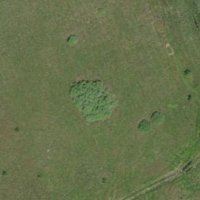
EUNIS habitat code: 16
Species observed at this site:
Ardea alba
Falco subbuteo
Accipiter gentilis